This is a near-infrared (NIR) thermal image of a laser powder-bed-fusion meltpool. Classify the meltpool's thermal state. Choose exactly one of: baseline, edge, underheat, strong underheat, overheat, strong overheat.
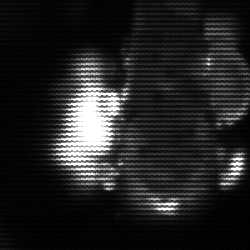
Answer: strong underheat